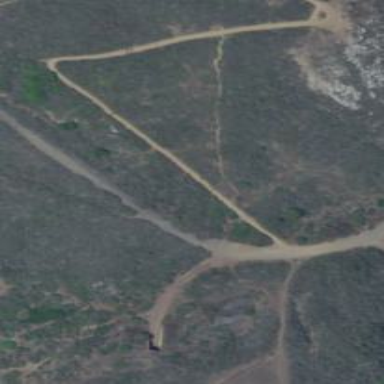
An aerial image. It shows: Path.